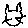
Label: cat